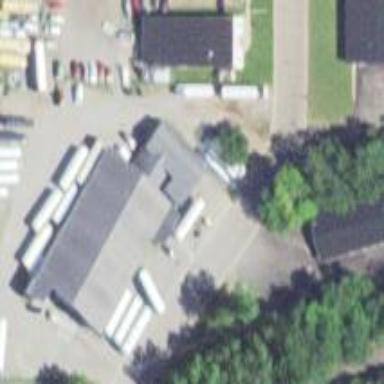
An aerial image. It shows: Commercial building.